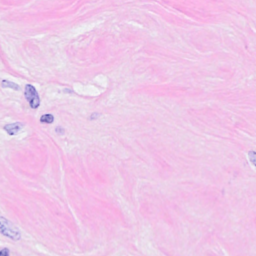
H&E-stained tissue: Breast